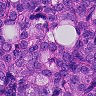
Metastatic tissue present: yes